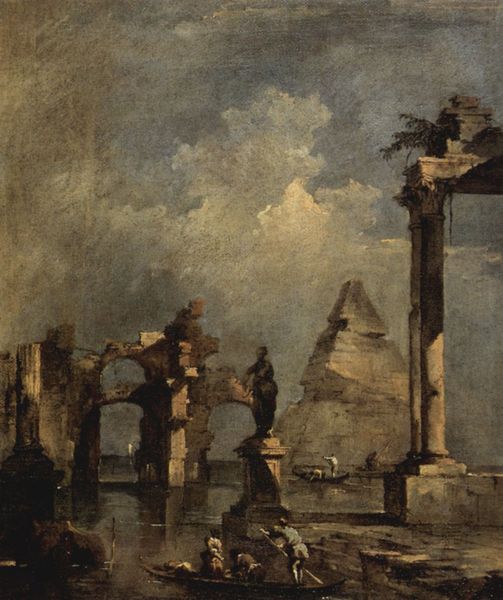
Titel: Cappriccio mit Pyramide
Künstler: Francesco de' Guardi
Standort: Milano
Institution: Civichi Musei d'Arte / Castello Sforzesco
Schlagwörter: blau, dunkel, himmel, mann, meer, schatten, wasser, weiß, wolken, fluss, grün, landschaft, menschen, see, ufer, braun, fenster, frau, grau, licht, männer, nacht, schwarz, säule, säulen, wolke, leute, malerei, hemd, architektur, sockel, stein, steine, spiegelung, strauch, brücke, busch, kanal, drei, händler, pflanze, pflanzen, rosa, boot, boote, kahn, paddel, ruder, stock, skulptur, statue, schiff, schiffe, welle, wellen, düster, bogen, italien, fischer, romantik, turner, ruderboot, ruderer, rudern, stimmung, plastik, podest, tor, bögen, verfall, reste, ruine, torbogen, traum, ruinen, architrav, gestalten, kapitell, skulpturen, bewachsen, tempel, aquädukt, pyramide, gericault, besichtigung, klassisch, monument, ägypten, delacroix, ausfahrt, basen, mondnacht, barke, männe, sxhwarz, böcklin, arnold, ausgestorben, wolkenformationen, tempelruinen, fantasiewelt, kapizelle, toore, 19. jahrhundert, 18. jahrhundert, 1800, frau#, düsterr